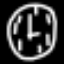
Label: clock